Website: walmart
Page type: address-validator
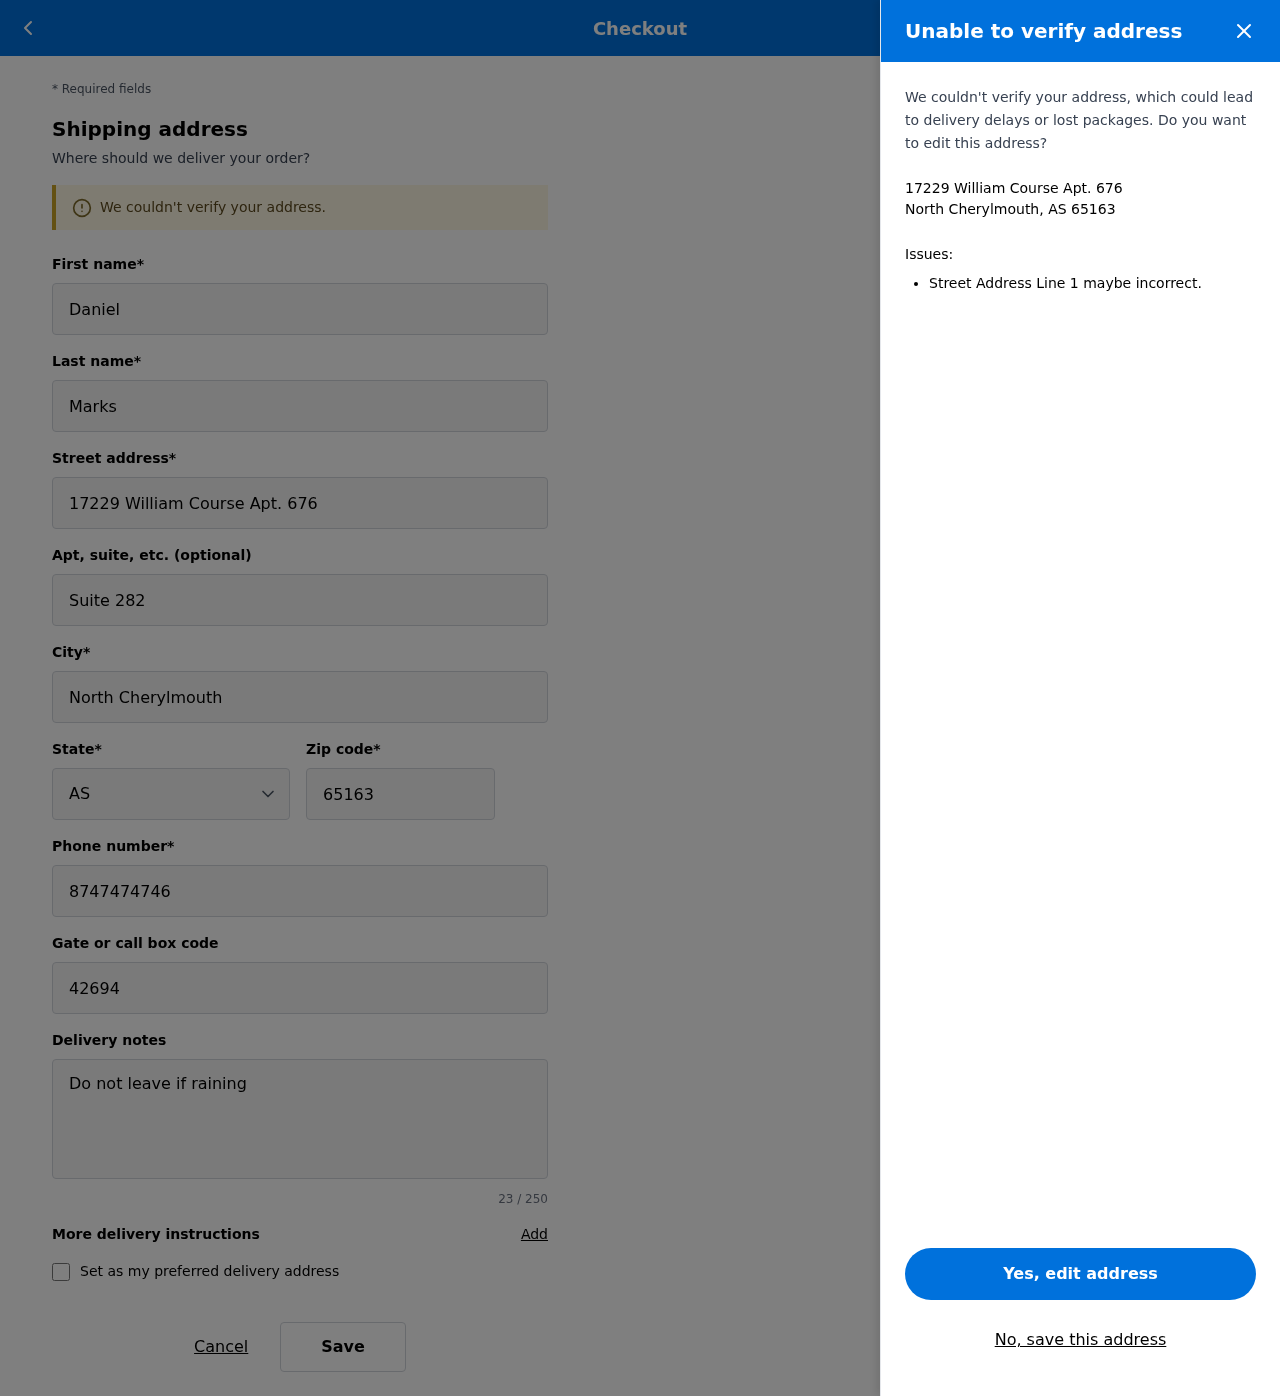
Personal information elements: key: PII_CITY_STATE_ZIP
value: North Cherylmouth, AS 65163
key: PII_DELIVERY_INSTRUCTIONS
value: Do not leave if raining
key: PII_STATE_ABBR
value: AS
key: PII_STREET
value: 17229 William Course Apt. 676
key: PII_FIRSTNAME
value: Daniel
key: PII_LASTNAME
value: Marks
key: PII_STREET2
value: Suite 282
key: PII_CITY
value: North Cherylmouth
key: PII_POSTCODE
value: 65163
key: PII_PHONE
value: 8747474746
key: PII_SECURITY_CODE
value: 42694